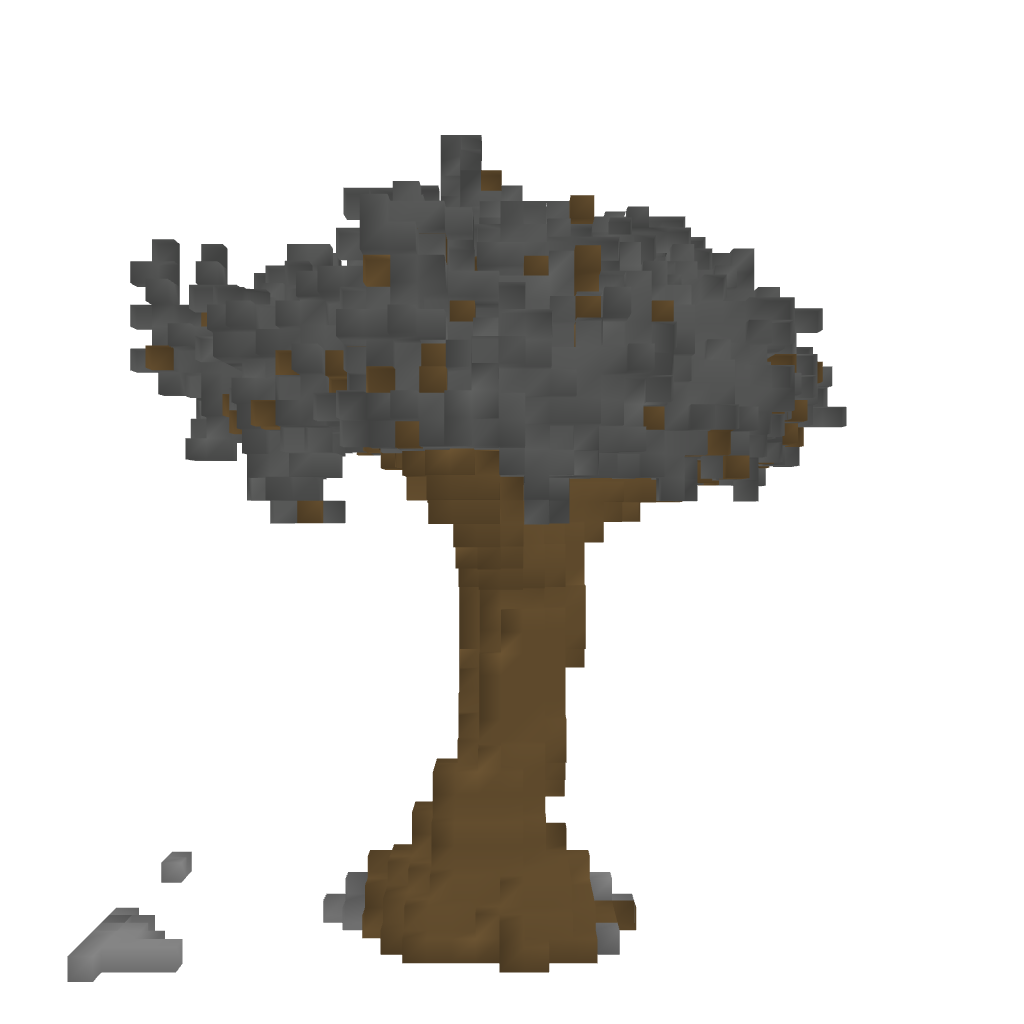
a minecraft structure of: Big tree 2